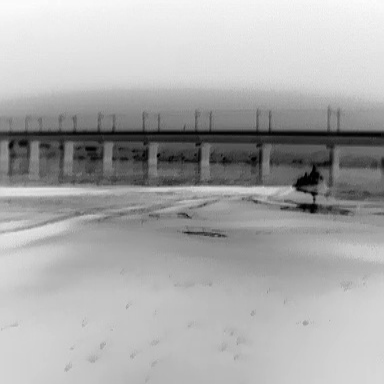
There is a warship in the infrared image.